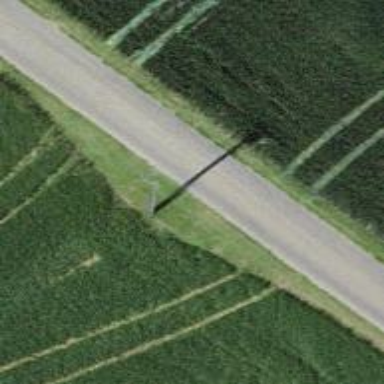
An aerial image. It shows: Power pole.